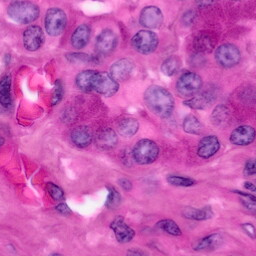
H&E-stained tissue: Pancreatic